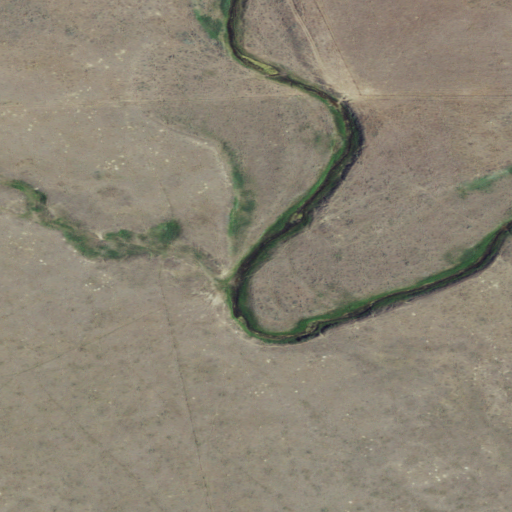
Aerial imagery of valley in Montana named Miranda Coulee containing shrub and grassland